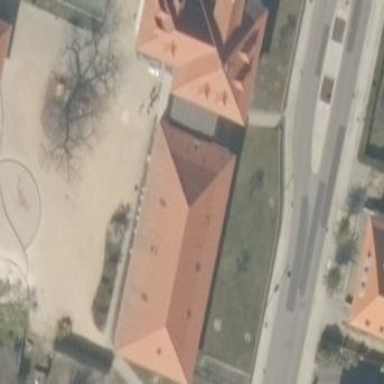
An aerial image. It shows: Kindergarten.